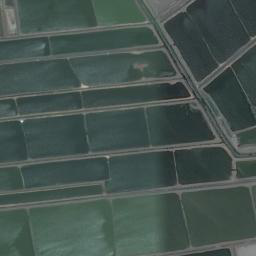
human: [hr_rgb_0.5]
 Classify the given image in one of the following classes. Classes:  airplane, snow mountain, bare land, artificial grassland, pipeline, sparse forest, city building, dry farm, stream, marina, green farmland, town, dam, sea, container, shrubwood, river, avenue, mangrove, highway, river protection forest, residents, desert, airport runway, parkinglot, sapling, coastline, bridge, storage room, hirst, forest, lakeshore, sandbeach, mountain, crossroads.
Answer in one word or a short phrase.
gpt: green farmland